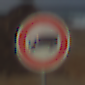
Verkehrszeichen: VerbotFuerKraftfahrzeugeUeberDreiKommaFuenfTonnen
Umgebung: Outdoor, Nature
Tageszeit: Midday
Wetter: PartlyCloudy
Licht: Natural
Jahreszeit: NotSpecified
Kontrast: MediumContrast